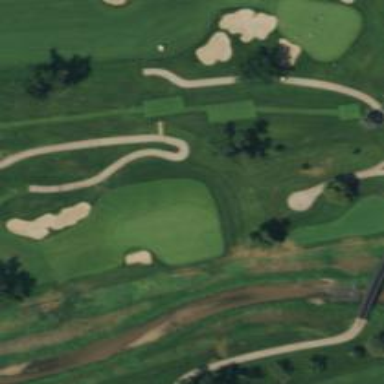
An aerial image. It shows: Well-maintained path primarily used as golf cart path.